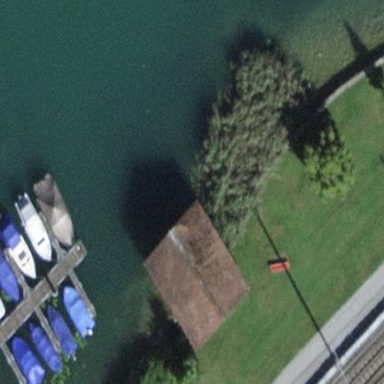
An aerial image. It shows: Boathouse building.